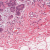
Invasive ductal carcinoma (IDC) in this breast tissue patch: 0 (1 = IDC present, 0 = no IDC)